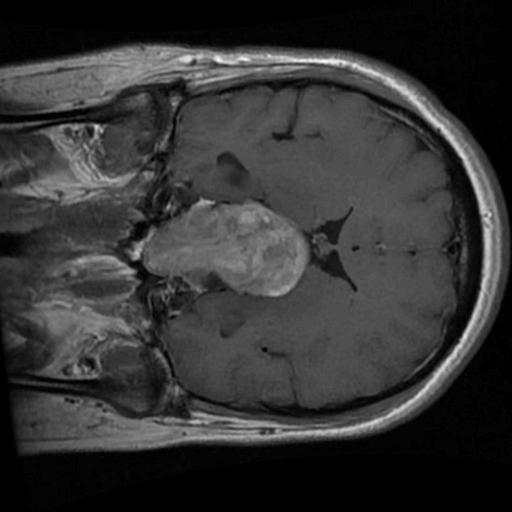
Label: brain_tumor